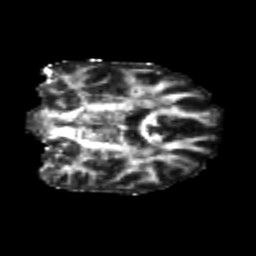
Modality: FA
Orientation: coronal
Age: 26
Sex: male
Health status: healthy
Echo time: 0.074 s